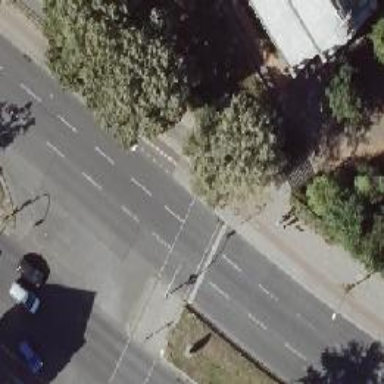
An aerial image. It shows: Crossing with traffic signals.